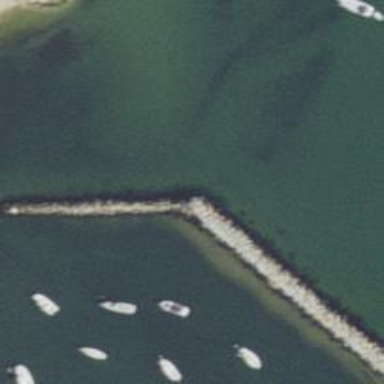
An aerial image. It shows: Breakwater structure.